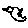
Label: bird